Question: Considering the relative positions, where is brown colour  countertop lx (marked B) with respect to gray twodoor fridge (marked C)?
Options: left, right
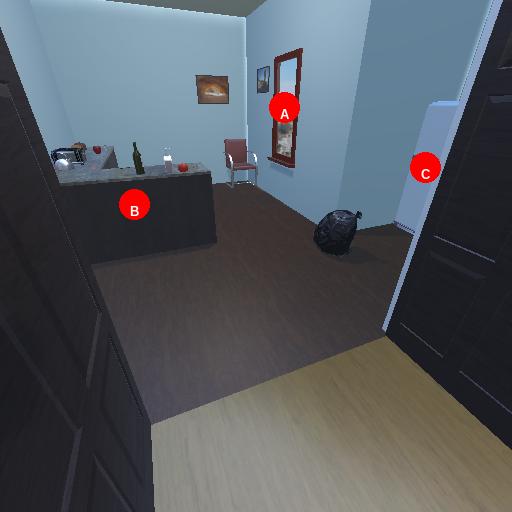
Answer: left